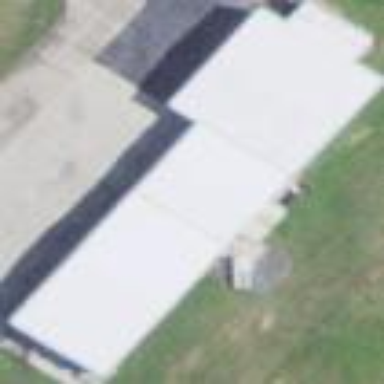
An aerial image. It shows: Hangar building at the airport.